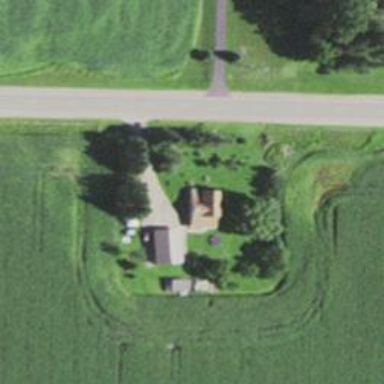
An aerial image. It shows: Driveway.